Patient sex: F
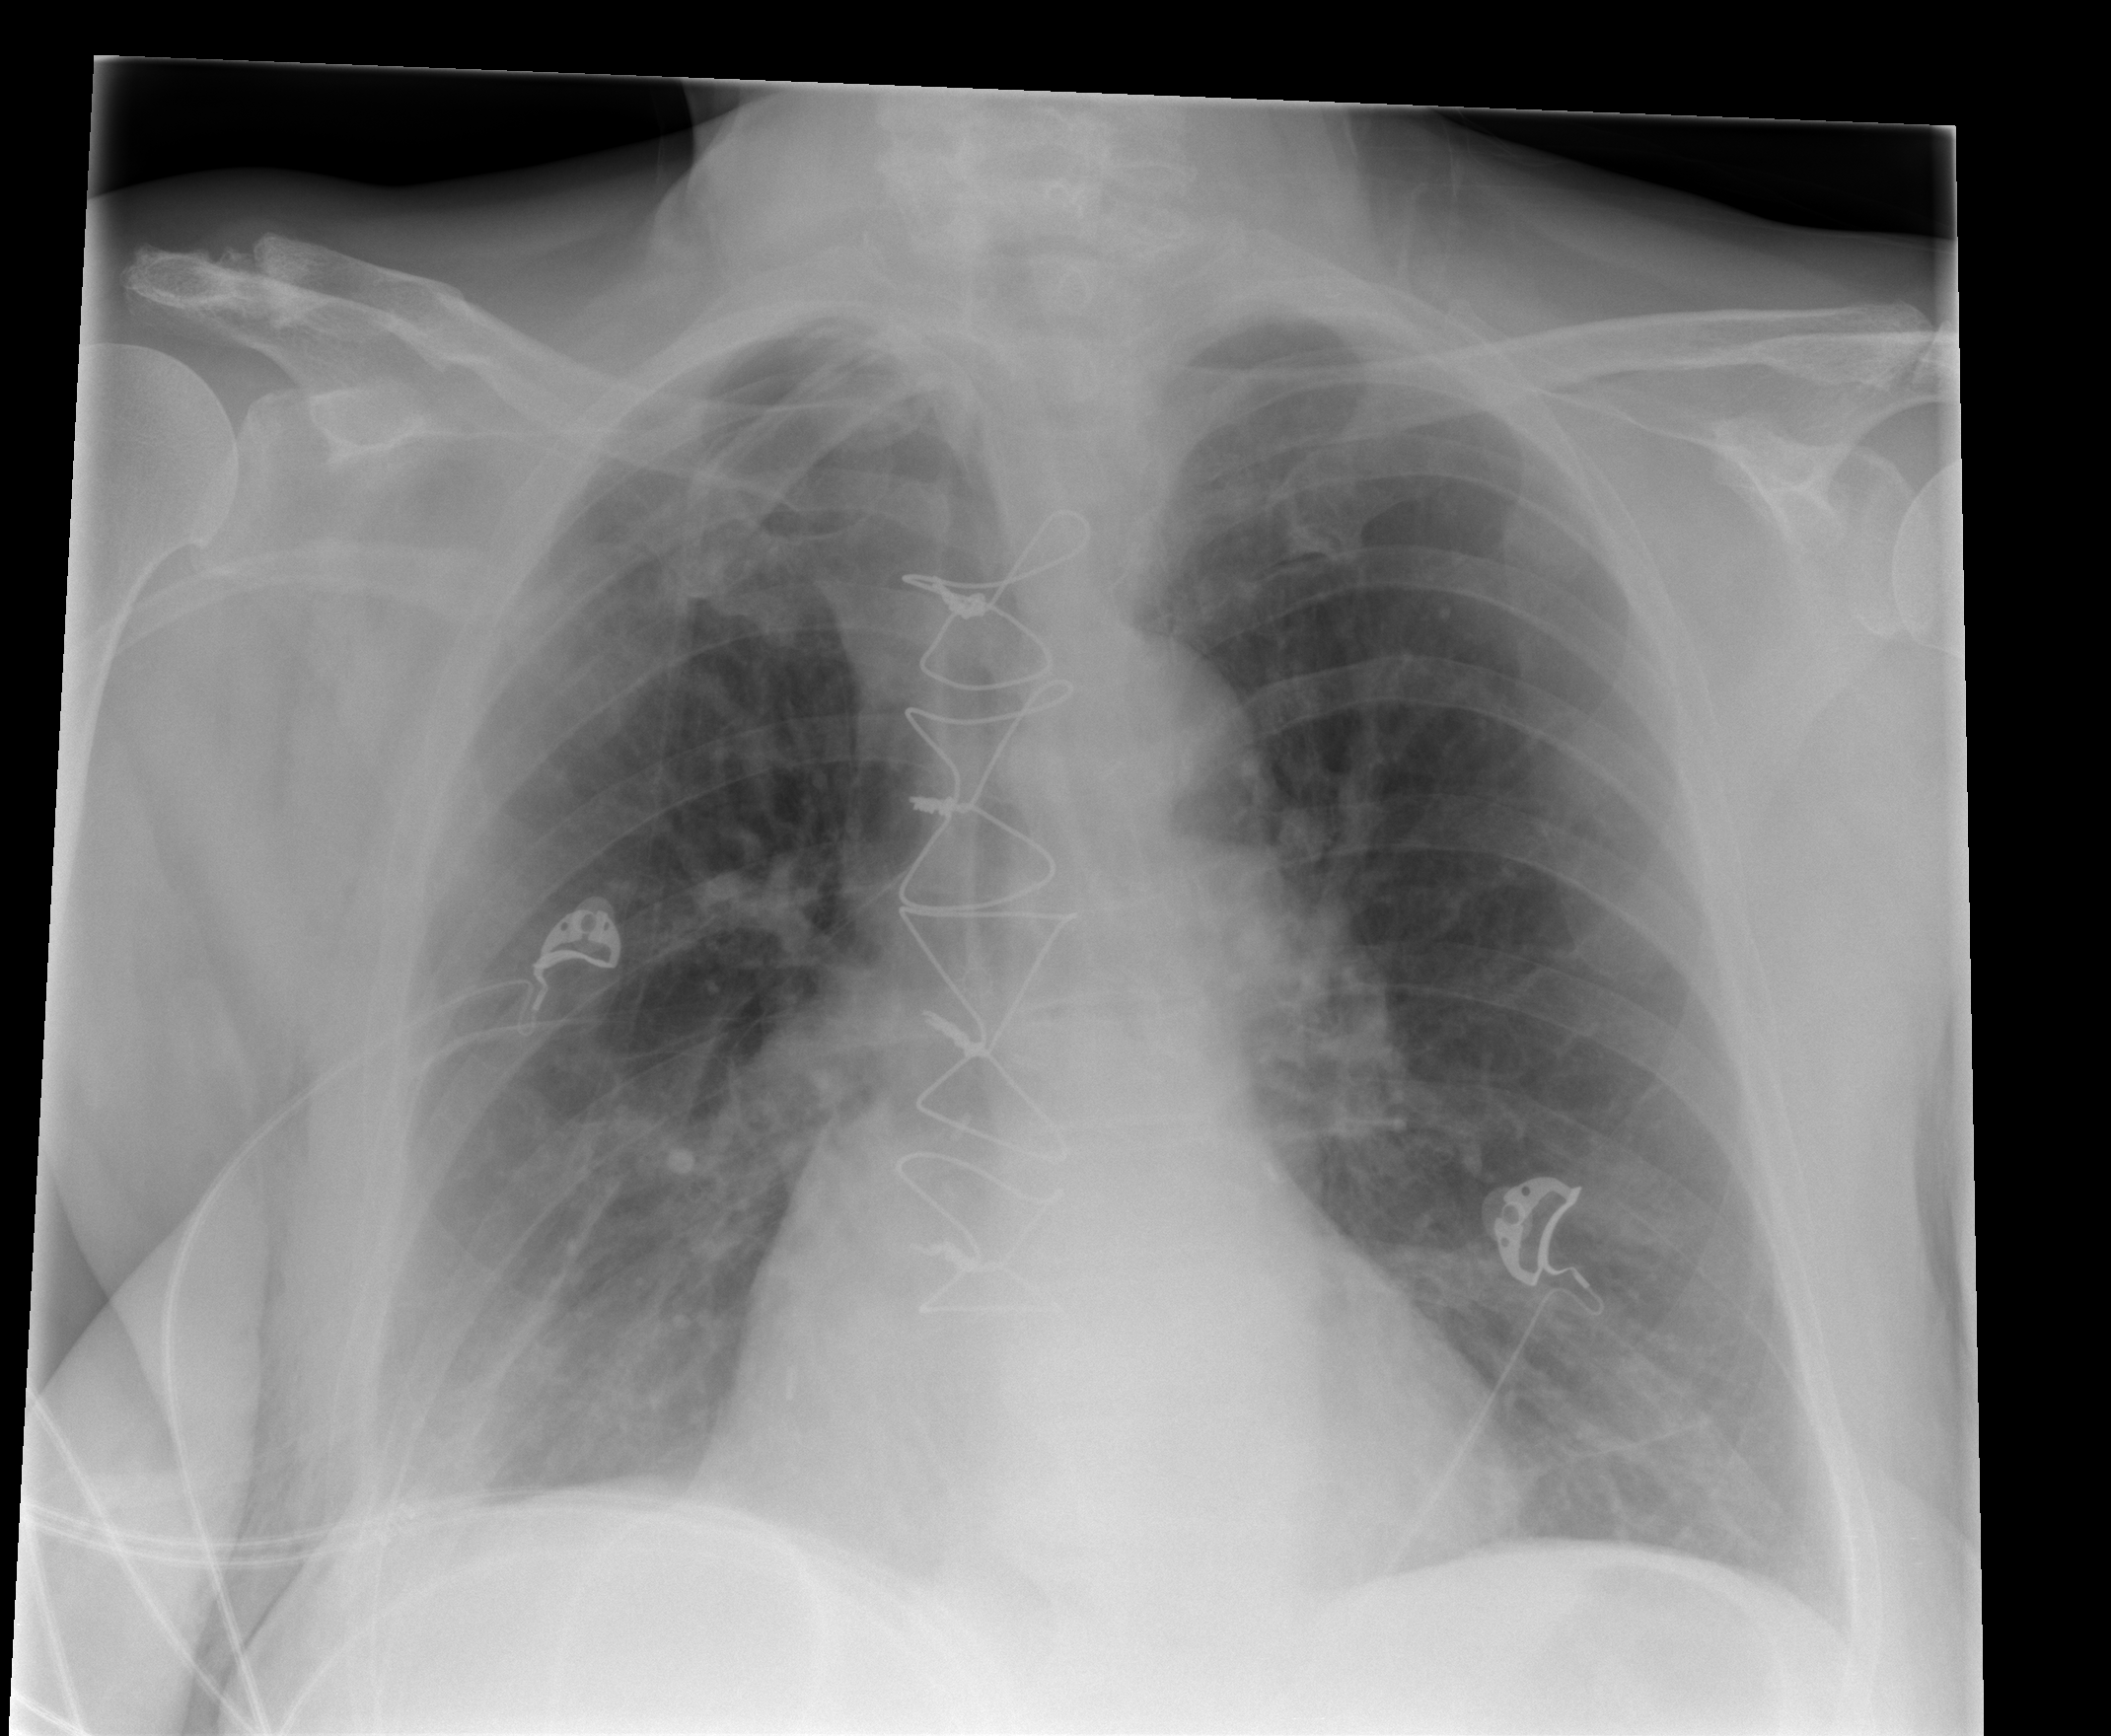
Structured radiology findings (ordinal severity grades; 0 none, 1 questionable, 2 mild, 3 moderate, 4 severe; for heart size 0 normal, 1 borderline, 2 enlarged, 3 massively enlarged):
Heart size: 0
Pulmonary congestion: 0
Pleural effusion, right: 1
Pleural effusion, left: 0
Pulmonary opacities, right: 0
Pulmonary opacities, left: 0
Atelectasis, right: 2
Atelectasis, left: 0